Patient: sex F, age 38
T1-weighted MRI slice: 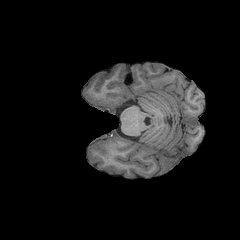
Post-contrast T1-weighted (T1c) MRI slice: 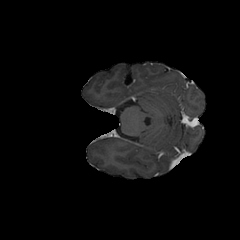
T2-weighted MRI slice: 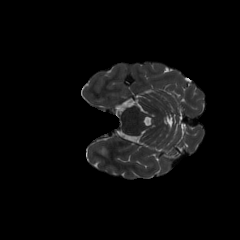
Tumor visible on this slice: yes
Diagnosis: Astrocytoma, IDH-mutant
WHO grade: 3